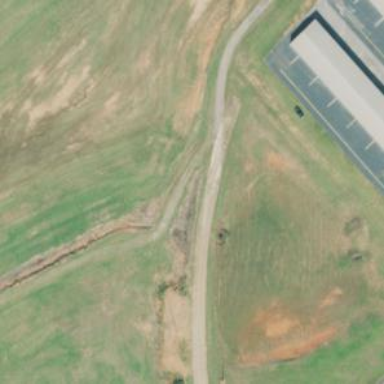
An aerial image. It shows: Driveway leading to service road.